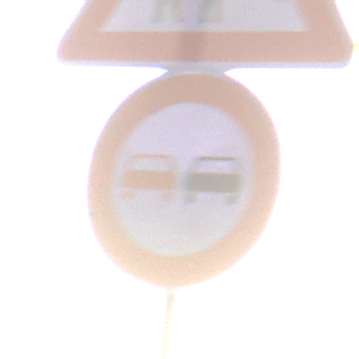
Verkehrszeichen: Ueberholverbot
Zusatzzeichen oben: ViehtriebLinks
Umgebung: Outdoor, RoadRail
Tageszeit: Dawn
Wetter: Clear
Licht: Natural
Jahreszeit: NotSpecified
Kontrast: LowContrast